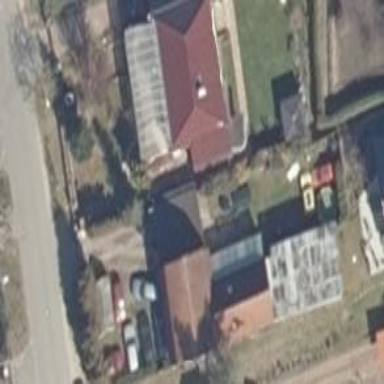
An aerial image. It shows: Detached building.